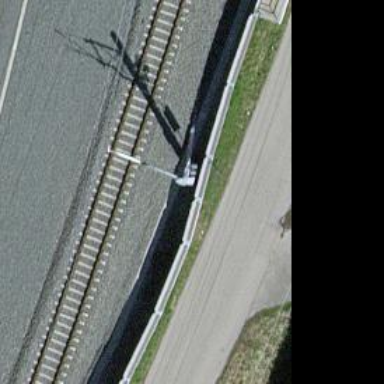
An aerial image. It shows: Main railway track with electrified contact lines.